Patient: sex M, age 54
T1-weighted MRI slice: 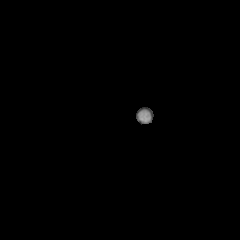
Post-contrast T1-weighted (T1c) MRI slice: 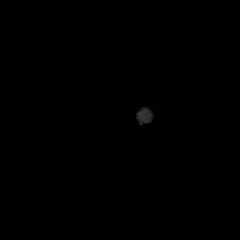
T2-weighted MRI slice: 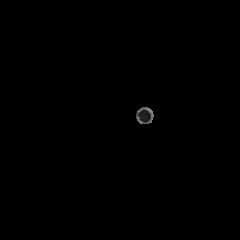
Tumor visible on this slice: no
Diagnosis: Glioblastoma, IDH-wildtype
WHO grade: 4